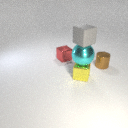
large cyan metal sphere below small gray rubber cube